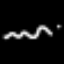
Label: squiggle